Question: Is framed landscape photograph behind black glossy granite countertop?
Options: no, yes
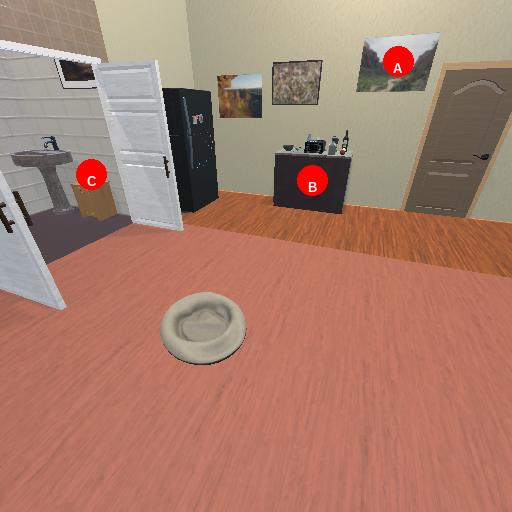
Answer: no